Question: I have to select list of projects where an user doesnot have access to in the given organization.
I tried with this query

'''
SELECT {Project}.[Number],{Project}.[Name]
FROM {Project}
INNER JOIN {ProjectParticipant} ON {Project}.[Id]={ProjectParticipant}.[ProjectId]
WHERE {Project}.[Tenant_Id]=@TenantId AND {ProjectParticipant}.[UserId] <> @UserId
GROUP BY {Project}.[Number],
{Project}.[Name]
ORDER BY {Project}.[Number]
'''
But here it lists all the Projects within the given organization. I am missing something basic. Tried using left outer join too but no use. Help me out
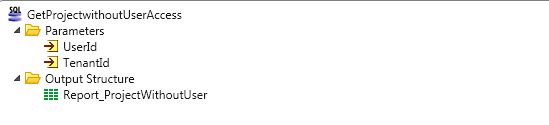
Answer: It looks like you want to get all rows in the Project table for which there is no corresponding row in the ProjectParticipant table for the given userid.
This should do the trick:
'''
SELECT {Project}.[Number],{Project}.[Name]
FROM {Project}
WHERE {Project}.[Tenant_Id]=@TenantId
AND NOT EXISTS (
SELECT * FROM {ProjectParticipant}
WHERE {Project}.[Id]={ProjectParticipant}.[ProjectId]
AND {ProjectParticipant}.[UserId] = @UserId
)
ORDER BY {Project}.[Number]
'''